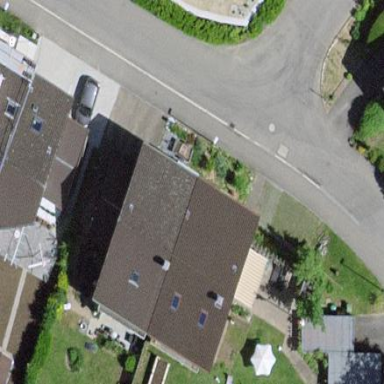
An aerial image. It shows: Semidetached house.